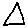
Label: triangle